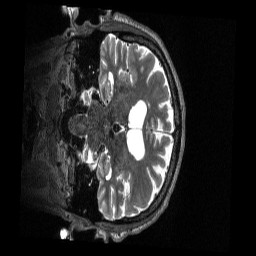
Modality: T2w
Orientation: coronal
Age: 73
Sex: male
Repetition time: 3.2 s
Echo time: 0.563 s